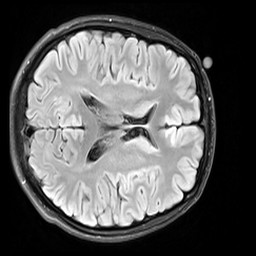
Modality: FLAIR
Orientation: axial
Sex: male
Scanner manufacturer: siemens
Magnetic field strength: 3 T
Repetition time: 10 s
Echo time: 0.09 s